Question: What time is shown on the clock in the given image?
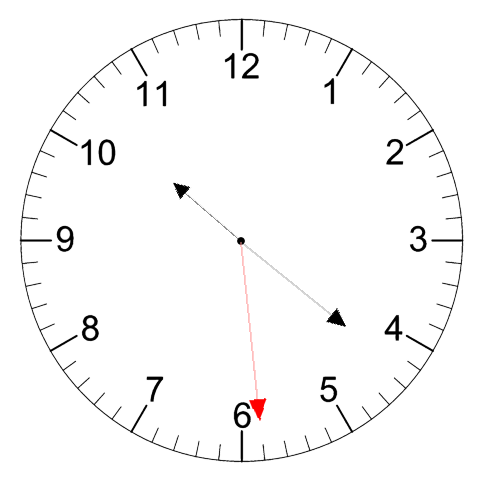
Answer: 10:21:29